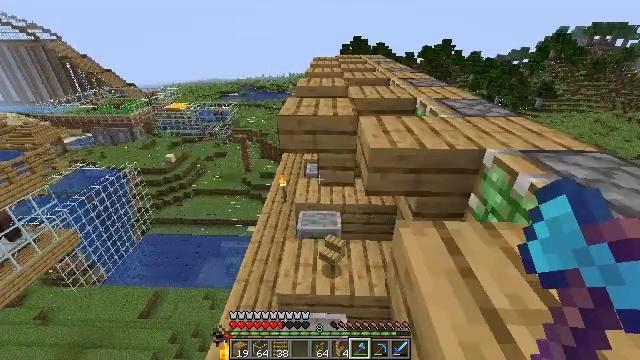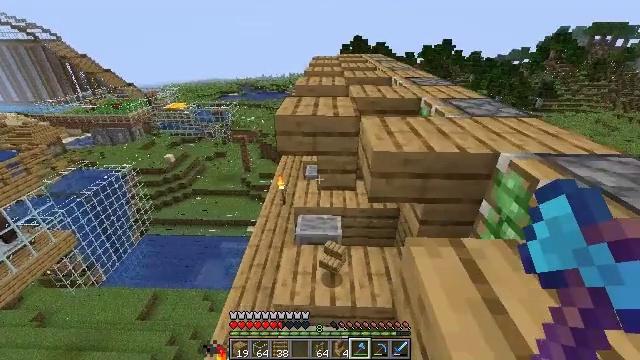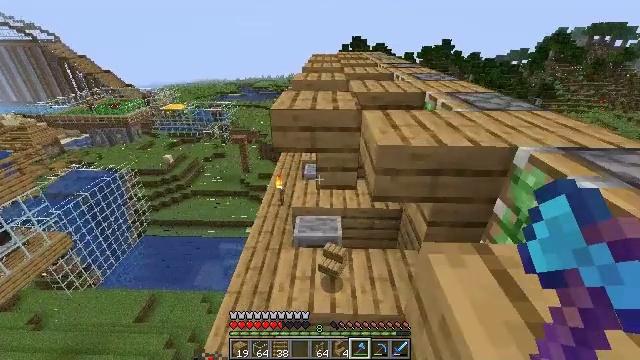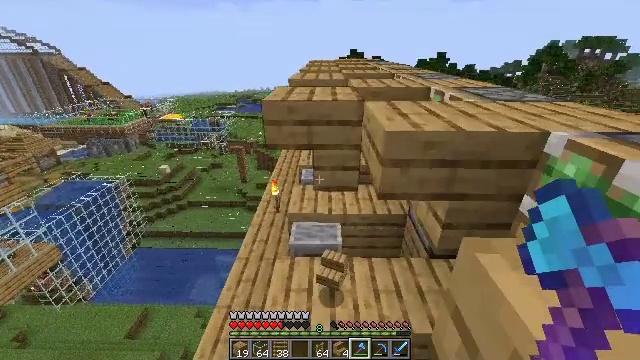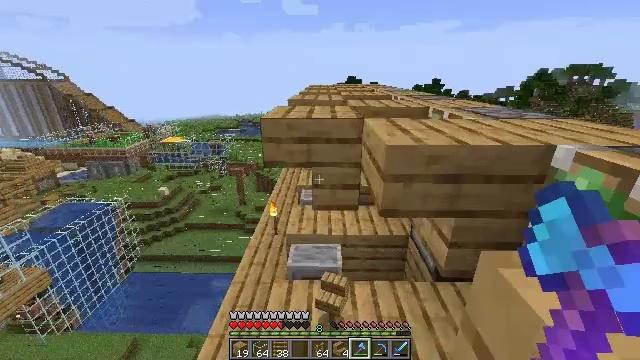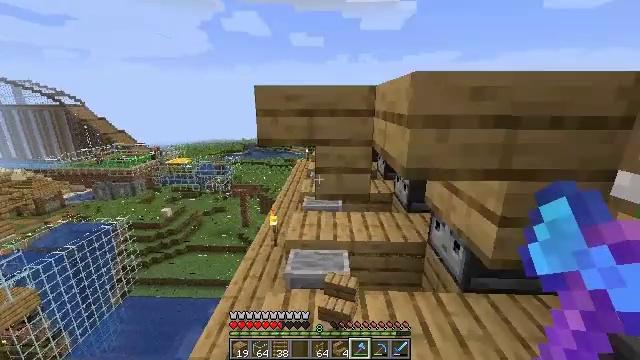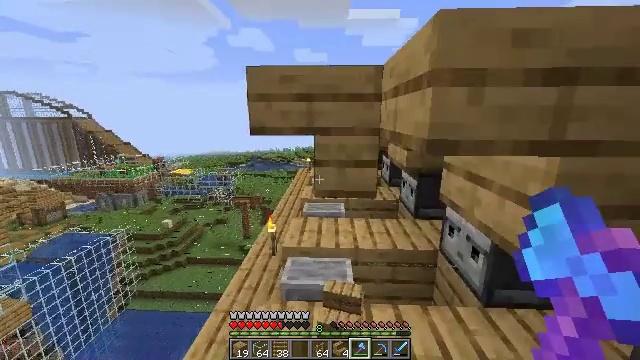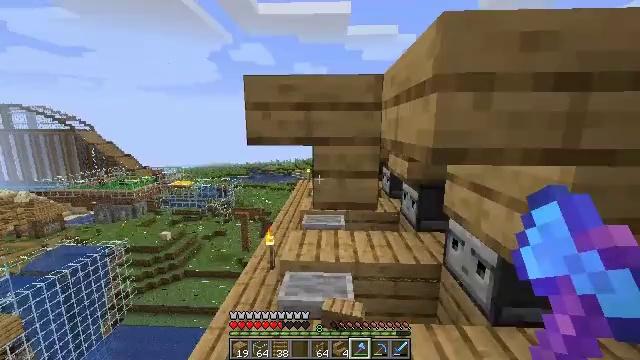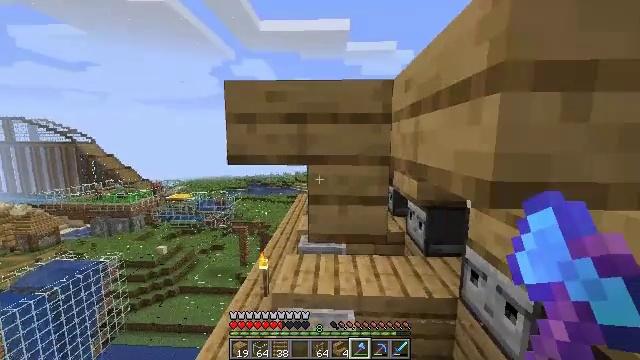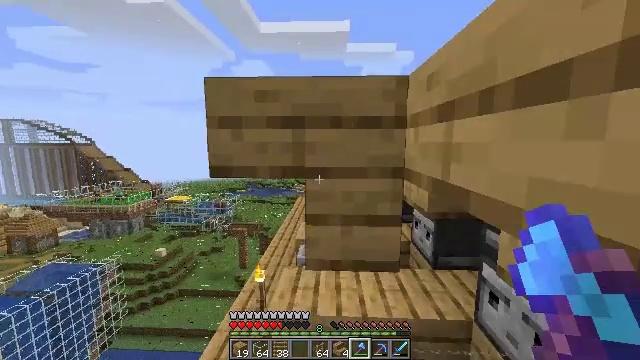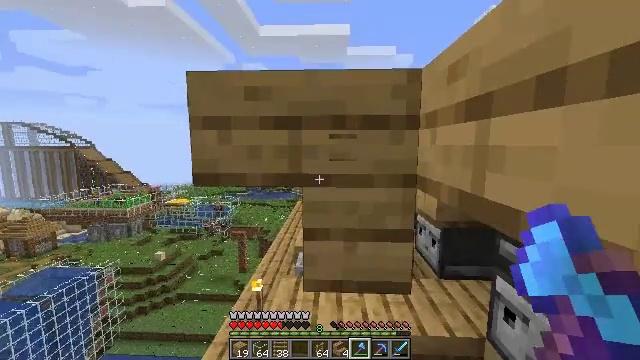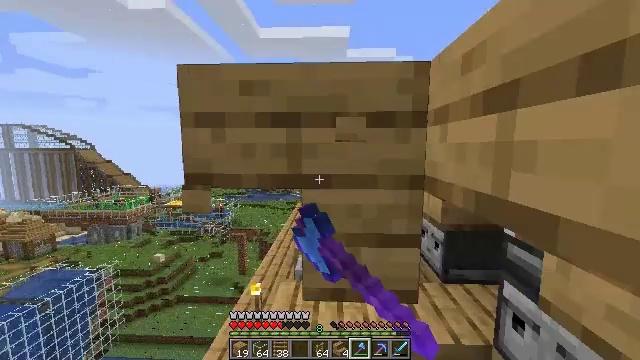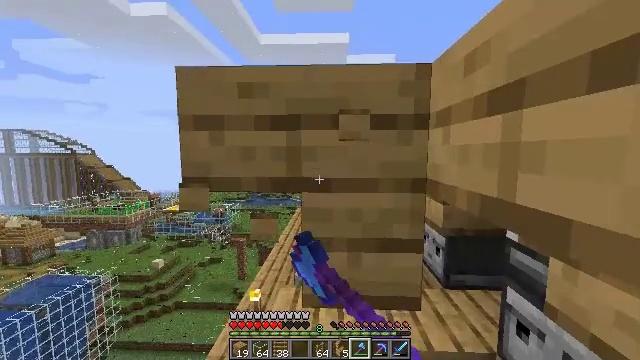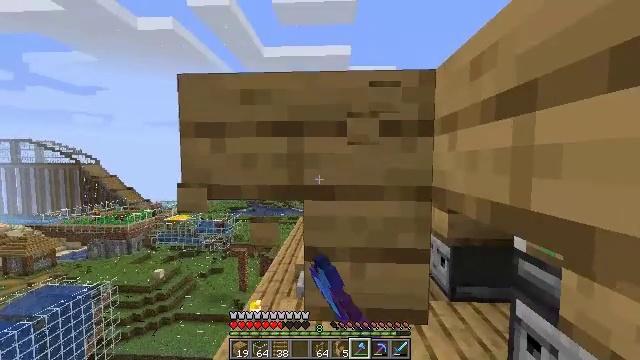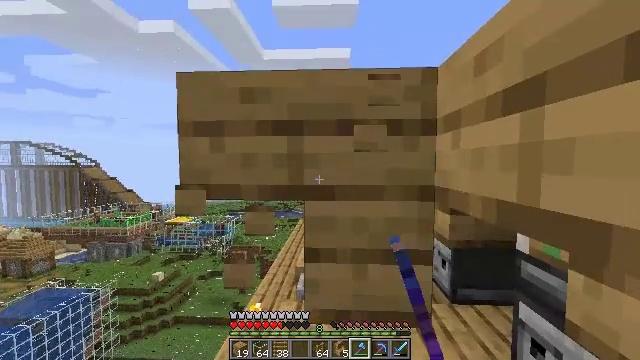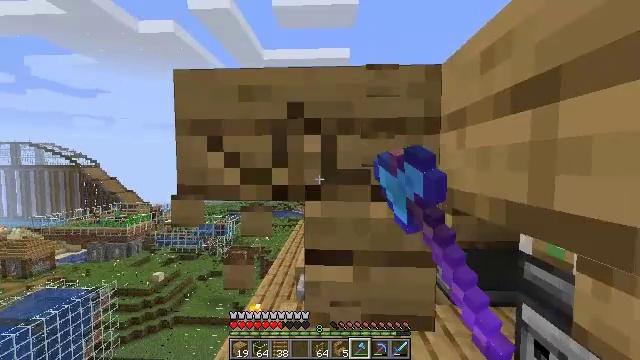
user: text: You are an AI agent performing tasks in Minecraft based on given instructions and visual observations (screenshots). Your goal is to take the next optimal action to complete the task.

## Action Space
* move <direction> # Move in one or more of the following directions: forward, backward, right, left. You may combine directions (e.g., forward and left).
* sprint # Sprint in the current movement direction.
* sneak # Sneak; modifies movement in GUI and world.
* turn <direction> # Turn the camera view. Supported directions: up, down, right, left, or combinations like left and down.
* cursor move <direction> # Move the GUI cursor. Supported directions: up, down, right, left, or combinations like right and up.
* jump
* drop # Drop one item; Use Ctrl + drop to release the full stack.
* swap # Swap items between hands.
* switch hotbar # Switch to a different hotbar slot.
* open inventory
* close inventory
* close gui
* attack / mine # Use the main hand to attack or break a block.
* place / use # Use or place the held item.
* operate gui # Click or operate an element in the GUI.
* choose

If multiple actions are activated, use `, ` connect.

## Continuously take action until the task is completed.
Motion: motion action
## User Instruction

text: Gather some oak stairs for reuse.
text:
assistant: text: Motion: move forward
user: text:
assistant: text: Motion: move forward
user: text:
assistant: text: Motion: move forward, turn up
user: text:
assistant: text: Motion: move forward, turn up
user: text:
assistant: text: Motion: move forward, turn left and up
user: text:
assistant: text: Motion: move forward, turn up
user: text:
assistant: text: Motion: move forward, turn up
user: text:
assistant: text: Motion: move forward, turn up
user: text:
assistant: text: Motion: move forward
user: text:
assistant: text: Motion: attack / mine
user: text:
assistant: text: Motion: attack / mine
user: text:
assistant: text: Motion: turn up, attack / mine
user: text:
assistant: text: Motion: turn up, attack / mine
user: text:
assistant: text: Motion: attack / mine
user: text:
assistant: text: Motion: move forward, attack / mine
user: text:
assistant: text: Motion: move forward, attack / mine
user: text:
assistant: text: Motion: move forward, attack / mine
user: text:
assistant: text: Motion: move forward, attack / mine
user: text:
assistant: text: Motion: move forward, attack / mine
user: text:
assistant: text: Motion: move forward, attack / mine
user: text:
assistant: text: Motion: move forward, attack / mine
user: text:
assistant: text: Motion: move forward, attack / mine
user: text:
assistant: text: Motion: move forward, attack / mine
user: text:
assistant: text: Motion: move forward, attack / mine
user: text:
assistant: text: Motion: attack / mine
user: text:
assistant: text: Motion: attack / mine
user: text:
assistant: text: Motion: attack / mine
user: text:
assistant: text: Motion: attack / mine
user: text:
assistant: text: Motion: attack / mine
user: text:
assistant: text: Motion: move forward, attack / mine